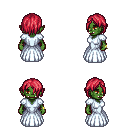
a pixel art fantasy rpg character, female body template, orc, green skin, underdress, magenta pants, ruby red bangs hairstyle, bracelets, four views (front, back, left, right), 2x2 character sprite sheet, small pixel art, hard edges, no anti-aliasing